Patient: sex M, age 58
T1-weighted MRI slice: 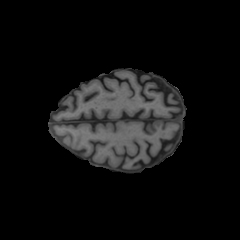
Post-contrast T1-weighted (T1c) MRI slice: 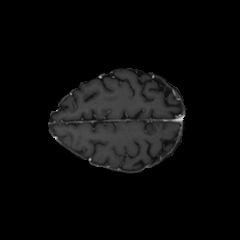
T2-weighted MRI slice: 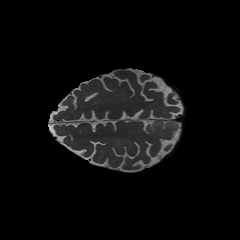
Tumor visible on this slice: no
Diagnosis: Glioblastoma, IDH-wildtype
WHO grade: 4